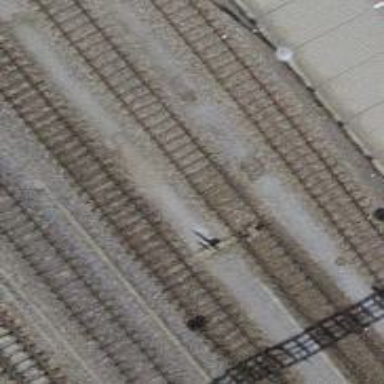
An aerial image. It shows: Railway switch.